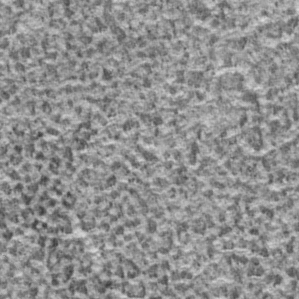
Label: frost